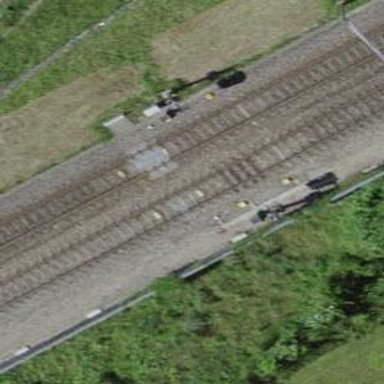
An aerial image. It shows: Railway signal.